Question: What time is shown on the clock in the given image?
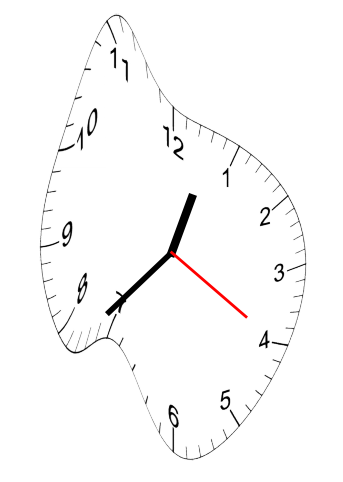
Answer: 12:37:20